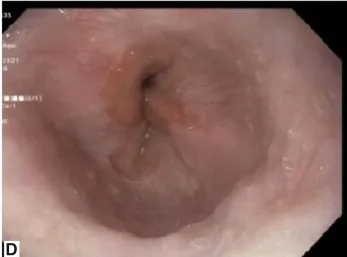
Endoscopy and computed tomography angiography on admission and 2 months later. (D) Repeated endoscopy showing resolution of the esophageal varices after 2 months.
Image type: endoscopy (gi_endoscopy)